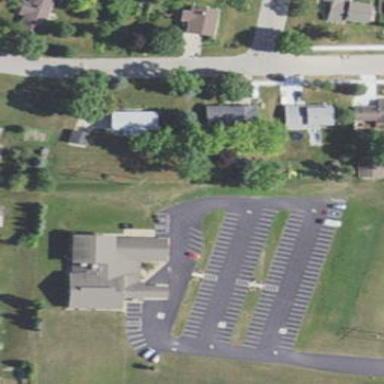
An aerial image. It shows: Parking area with surface.